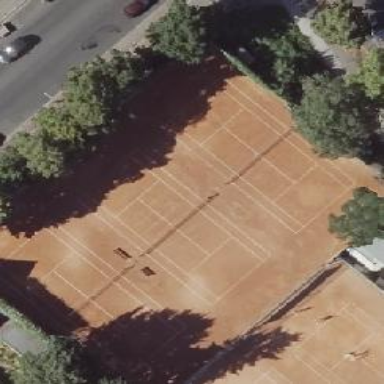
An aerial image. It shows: Clay tennis court on pitch.